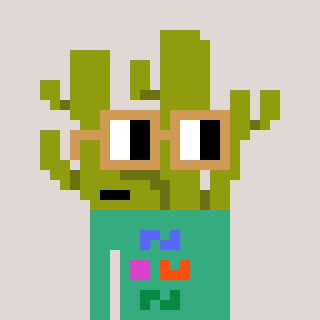
a pixel art character with square brown glasses, a cactus-shaped head and a teal-colored body on a warm background